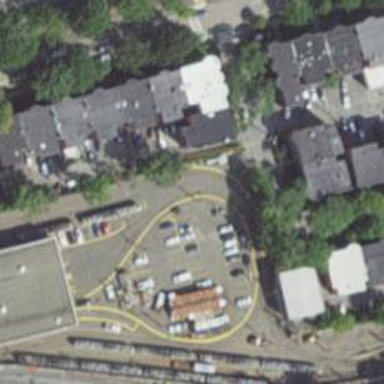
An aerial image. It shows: Light rail service yard with electrified contact lines.